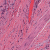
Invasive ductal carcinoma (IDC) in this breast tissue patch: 1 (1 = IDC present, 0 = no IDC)